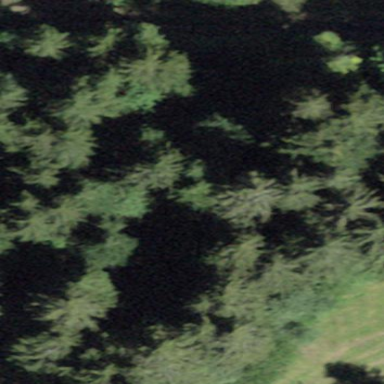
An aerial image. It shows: Forest with mixed types of leaves.